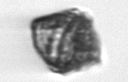
Label: Kryptoperidinium_triquetrum